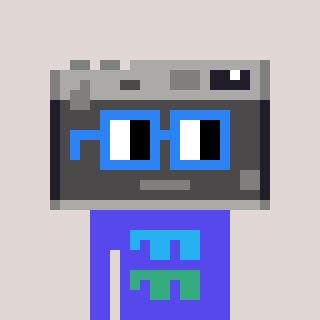
a pixel art character with square blue glasses, a camera-shaped head and a computerblue-colored body on a warm background